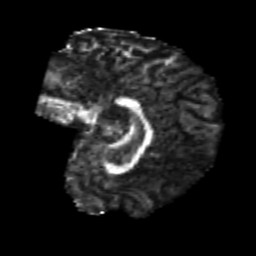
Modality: FA
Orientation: sagittal
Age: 23
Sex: male
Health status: healthy
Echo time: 0.074 s